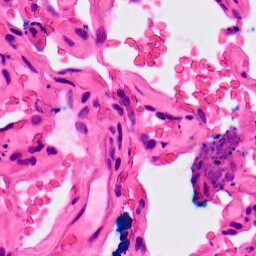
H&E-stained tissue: Lung